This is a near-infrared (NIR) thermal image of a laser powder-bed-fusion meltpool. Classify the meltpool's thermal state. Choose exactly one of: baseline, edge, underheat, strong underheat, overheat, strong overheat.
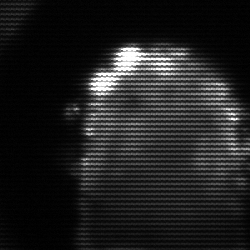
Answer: baseline